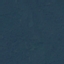
Land use / land cover class: Forest